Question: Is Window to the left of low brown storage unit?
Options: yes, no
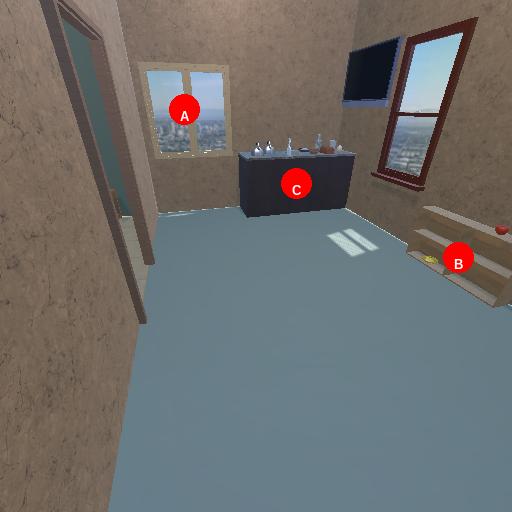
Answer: yes